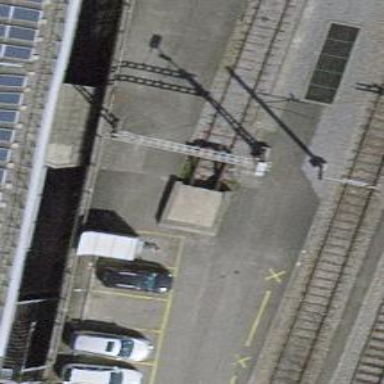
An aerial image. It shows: Railway buffer stop.